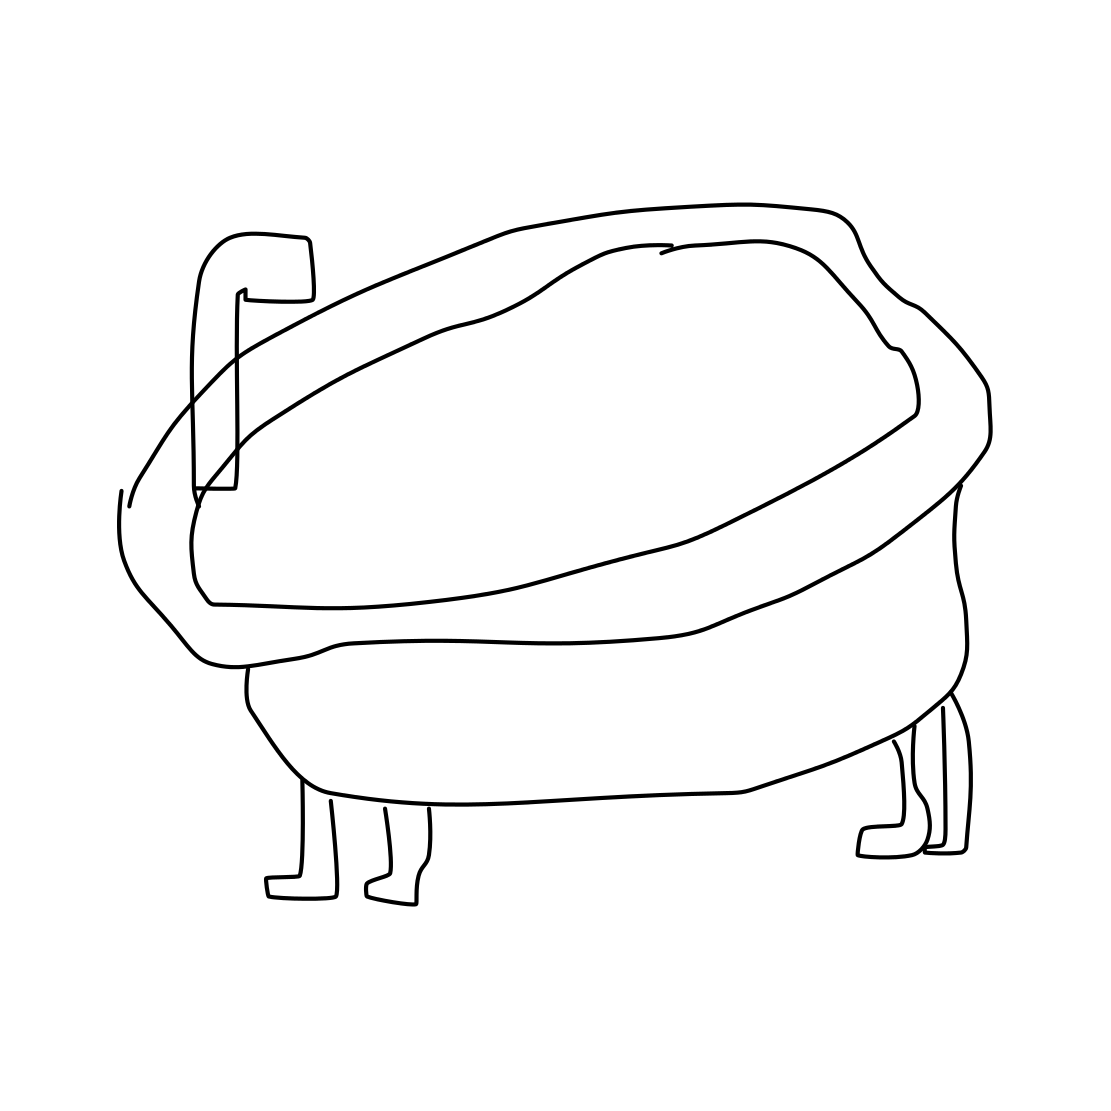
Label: bathtub